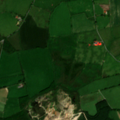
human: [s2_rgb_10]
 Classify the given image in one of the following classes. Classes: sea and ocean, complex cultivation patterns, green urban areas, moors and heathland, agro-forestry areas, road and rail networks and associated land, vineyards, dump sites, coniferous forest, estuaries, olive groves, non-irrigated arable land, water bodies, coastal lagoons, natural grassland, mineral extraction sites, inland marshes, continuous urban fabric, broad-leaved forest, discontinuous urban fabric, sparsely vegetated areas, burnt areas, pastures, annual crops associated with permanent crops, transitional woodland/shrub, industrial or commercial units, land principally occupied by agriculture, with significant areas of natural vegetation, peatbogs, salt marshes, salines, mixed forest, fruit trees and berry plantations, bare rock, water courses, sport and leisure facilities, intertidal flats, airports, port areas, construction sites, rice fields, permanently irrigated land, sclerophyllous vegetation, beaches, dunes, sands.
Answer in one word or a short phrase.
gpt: mineral extraction sites, pastures